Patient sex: F
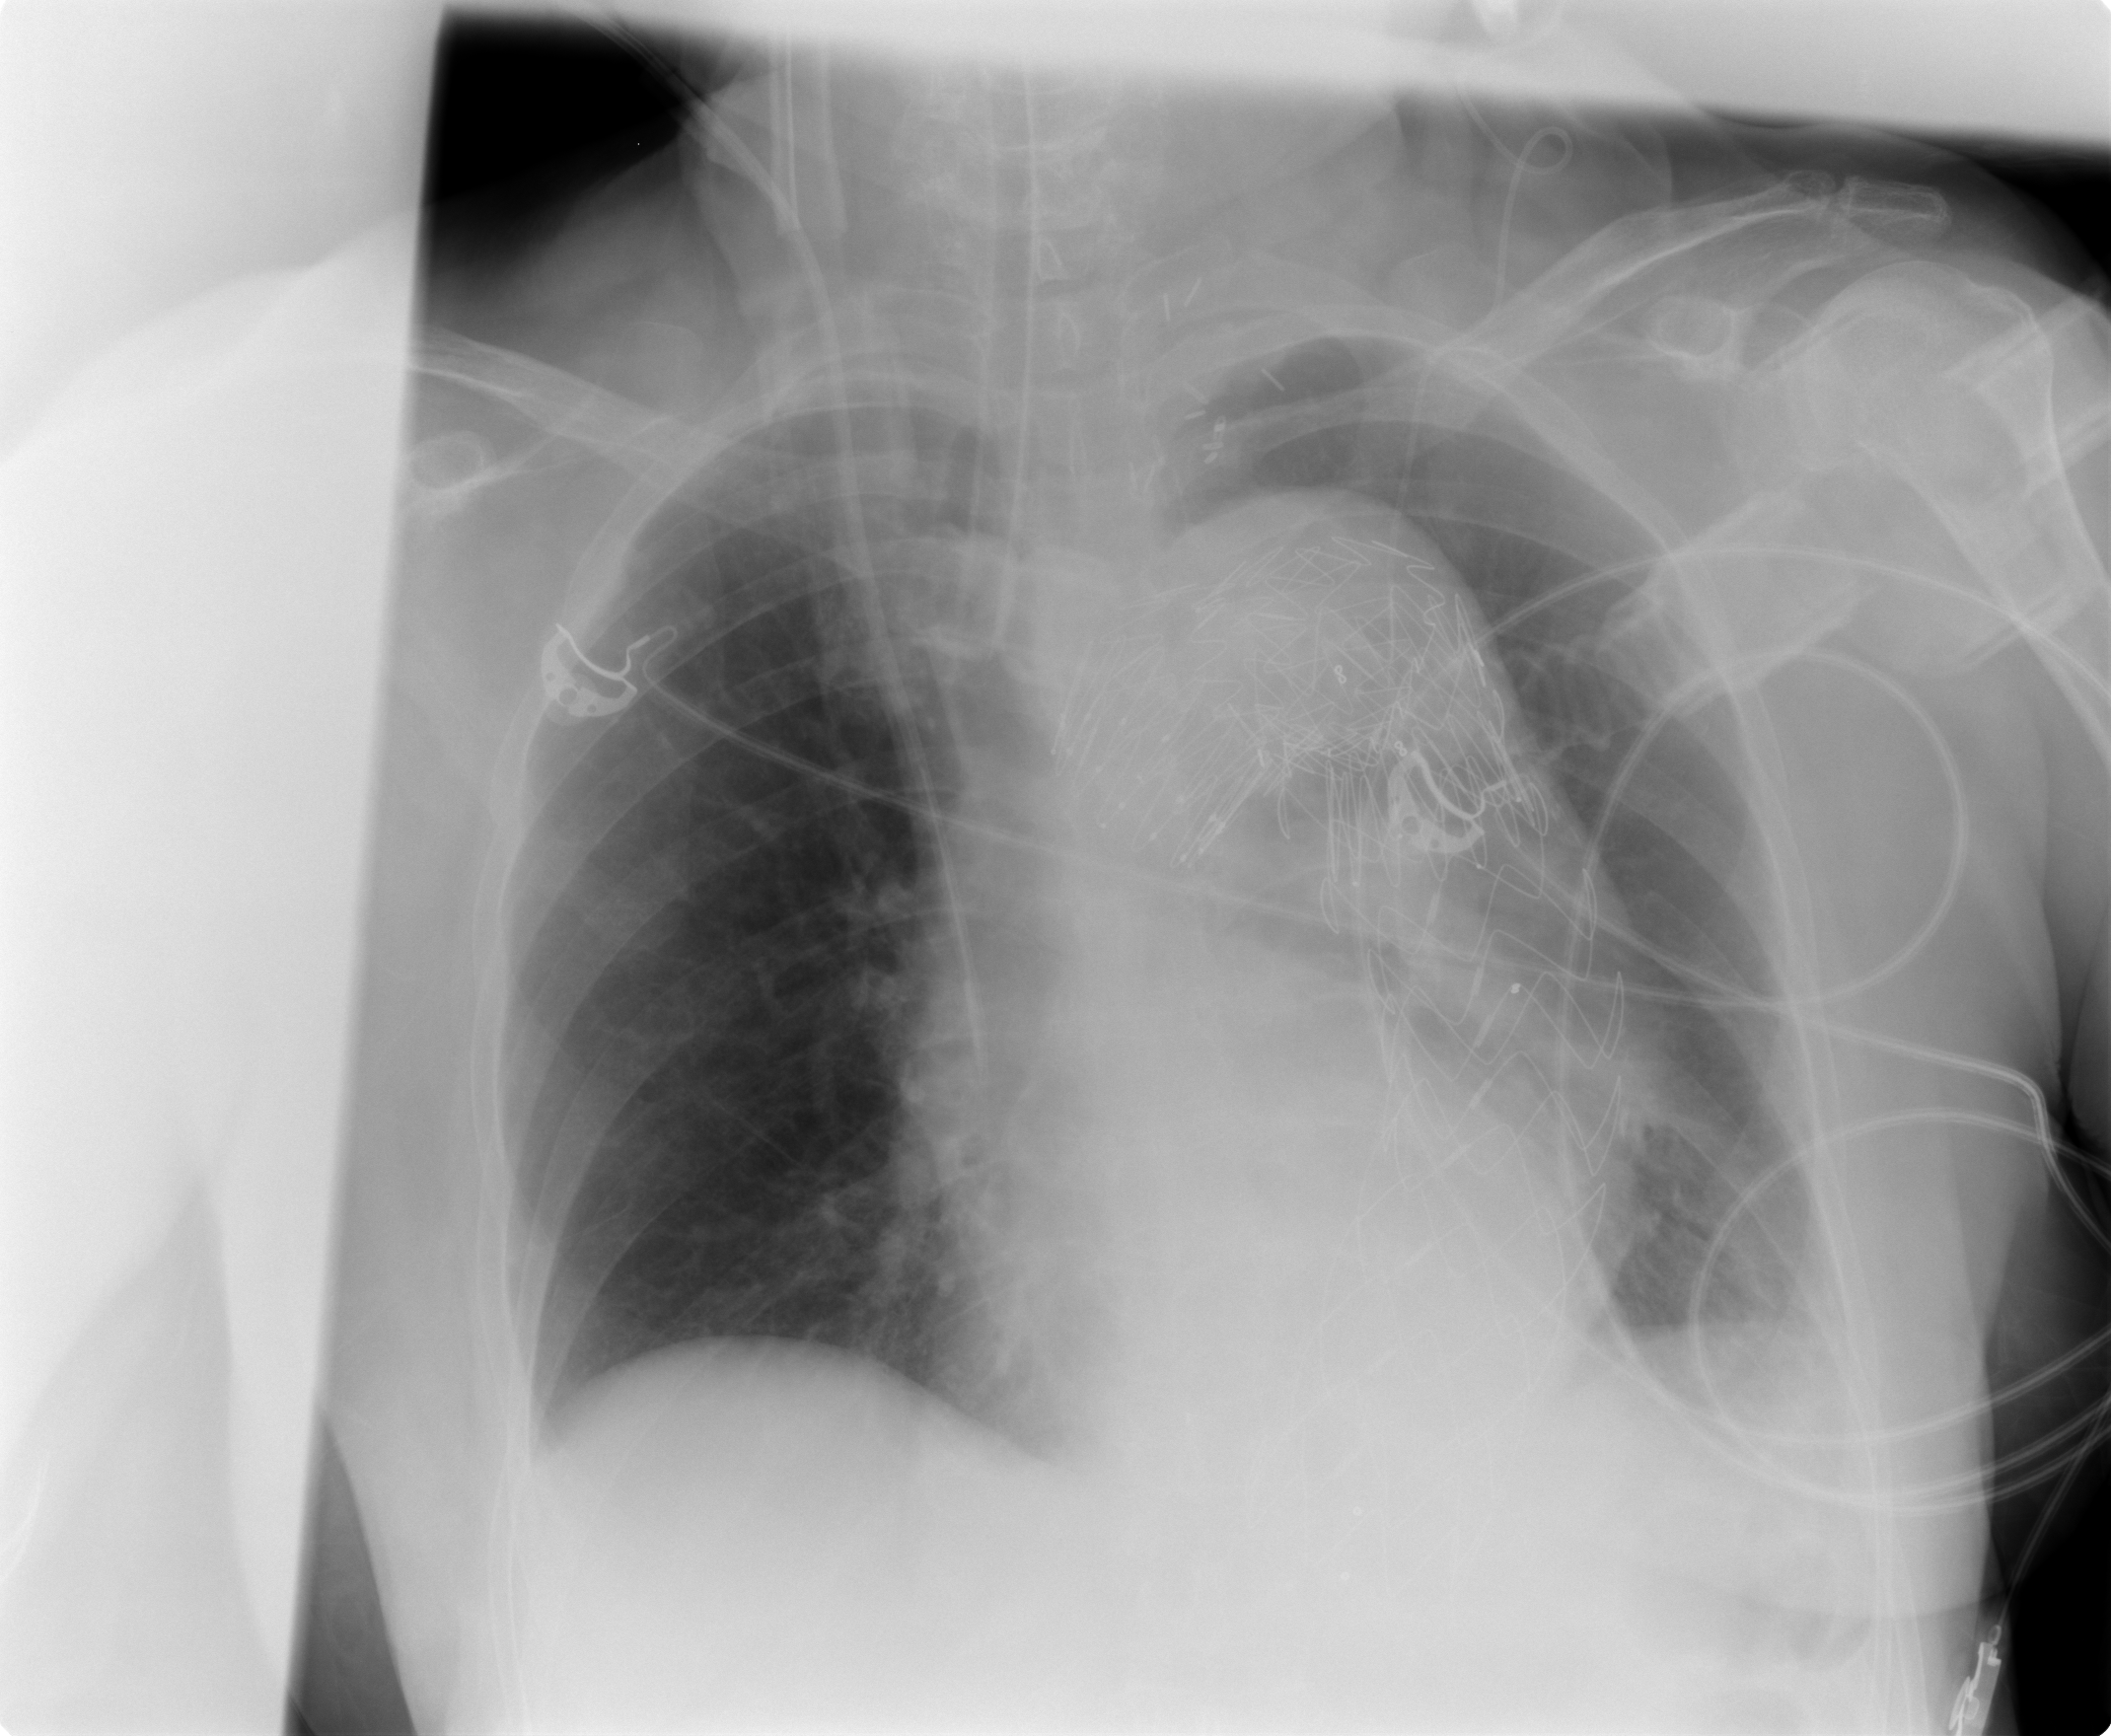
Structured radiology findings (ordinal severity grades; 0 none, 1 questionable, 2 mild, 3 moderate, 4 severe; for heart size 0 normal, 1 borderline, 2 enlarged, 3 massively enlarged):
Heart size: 1
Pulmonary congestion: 0
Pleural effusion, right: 0
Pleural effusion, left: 1
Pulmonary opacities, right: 0
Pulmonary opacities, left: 0
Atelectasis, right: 0
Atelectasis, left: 1